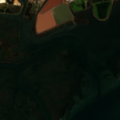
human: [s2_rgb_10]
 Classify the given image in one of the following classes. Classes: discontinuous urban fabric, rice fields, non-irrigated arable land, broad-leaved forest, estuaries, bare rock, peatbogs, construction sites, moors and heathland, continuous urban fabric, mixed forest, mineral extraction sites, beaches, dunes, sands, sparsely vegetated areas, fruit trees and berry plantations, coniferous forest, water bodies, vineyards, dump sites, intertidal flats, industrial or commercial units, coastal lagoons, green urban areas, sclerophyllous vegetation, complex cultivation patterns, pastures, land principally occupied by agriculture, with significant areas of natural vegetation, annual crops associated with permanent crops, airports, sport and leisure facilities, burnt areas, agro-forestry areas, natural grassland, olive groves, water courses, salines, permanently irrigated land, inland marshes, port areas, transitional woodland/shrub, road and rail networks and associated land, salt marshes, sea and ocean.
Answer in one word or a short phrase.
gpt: salt marshes, salines, intertidal flats, coastal lagoons